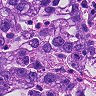
Metastatic tissue present: yes